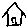
Label: house